Question: i have a screen and it is

i want the buttons to put under each other and the text view under each over , my code is
'''
<LinearLayout
android:id="@+id/LL1"
android:layout_width="wrap_content"
android:layout_height="wrap_content"
android:gravity="center_vertical"
android:orientation="horizontal" >
<TextView
android:id="@+id/tvTab1Ask"
android:layout_width="wrap_content"
android:layout_height="wrap_content"
android:text="ask for new question" />
<Button
android:id="@+id/bMainTabsGetQuestion"
android:layout_width="116dp"
android:layout_height="33dp"
android:text="Get Question"
android:textSize="15px" />
</LinearLayout>
<LinearLayout
android:id="@+id/LL2"
android:layout_width="wrap_content"
android:layout_height="wrap_content"
android:gravity="center_vertical"
android:orientation="horizontal" >
<TextView
android:id="@+id/tvTab1Join"
android:layout_width="wrap_content"
android:layout_height="wrap_content"
android:text="Join New Competition" />
<Button
android:id="@+id/bMainTabsJoin"
android:layout_width="wrap_content"
android:layout_height="30dp"
android:text="Join"
android:textSize="15px" />
</LinearLayout>
<LinearLayout
android:id="@+id/LL3"
android:layout_width="wrap_content"
android:layout_height="wrap_content"
android:gravity="center_vertical"
android:orientation="horizontal" >
<TextView
android:id="@+id/tvTab1Signout"
android:layout_width="wrap_content"
android:layout_height="wrap_content"
android:text="or you can signout" />
<Button
android:id="@+id/bMainTabsSignout"
android:layout_width="wrap_content"
android:layout_height="30dp"
android:text="Sign out"
android:textSize="15px" />
</LinearLayout>
'''
i mean each button have to start vertically at the same point
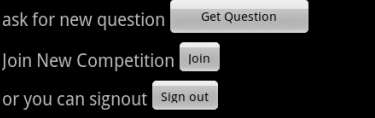
Answer: Try followin XML:
'''
<?xml version="1.0" encoding="utf-8"?>
<TableLayout xmlns:android="http://schemas.android.com/apk/res/android"
android:id="@+id/tableLayout1"
android:layout_width="fill_parent"
android:layout_height="fill_parent" >
<TableRow
android:id="@+id/row1"
android:layout_width="fill_parent"
android:layout_height="wrap_content"
android:padding="5dip"
android:weightSum="2" >
<TextView
android:id="@+id/tv1"
android:layout_column="0"
android:text="Ask for new Question"
android:textAppearance="?android:attr/textAppearanceMedium"
android:layout_weight="1" />
<Button
android:id="@+id/btn1"
android:text="Get Questiopn"
android:layout_column="1"
android:layout_weight="1" />
</TableRow>
<TableRow
android:id="@+id/row2"
android:layout_width="fill_parent"
android:layout_height="wrap_content"
android:padding="5dip"
android:weightSum="2" >
<TextView
android:id="@+id/tv2"
android:layout_column="0"
android:text="Join new Competition"
android:textAppearance="?android:attr/textAppearanceMedium"
android:layout_weight="1" />
<Button
android:id="@+id/btn2"
android:text="Join"
android:layout_column="1"
android:layout_weight="1" />
</TableRow>
<TableRow
android:id="@+id/row3"
android:layout_width="fill_parent"
android:layout_height="wrap_content"
android:padding="5dip"
android:weightSum="2" >
<TextView
android:id="@+id/tv3"
android:layout_column="0"
android:text="Or you can Signout"
android:textAppearance="?android:attr/textAppearanceMedium"
android:layout_weight="1" />
<Button
android:id="@+id/btn3"
android:text="Sign Out"
android:layout_column="1"
android:layout_weight="1" />
</TableRow>
</TableLayout>
'''
It is perfectly working, see followin